You are looking at the raw vibration waveform of a rotating shaft. Classify the rotor condition as one of: normal, misalignment, unbalance, looseness.
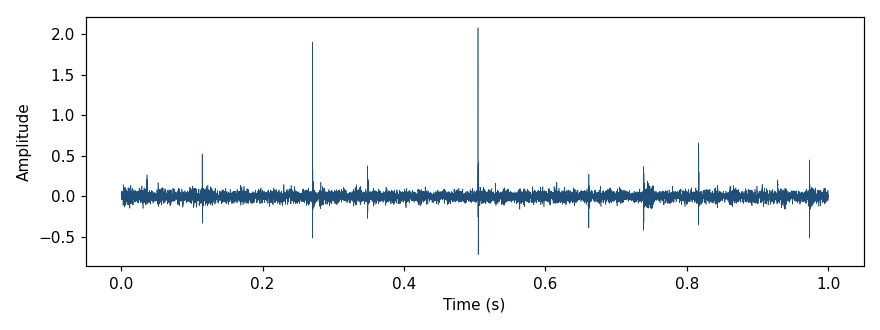
Answer: misalignment